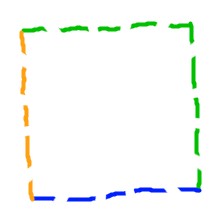
Shape: square